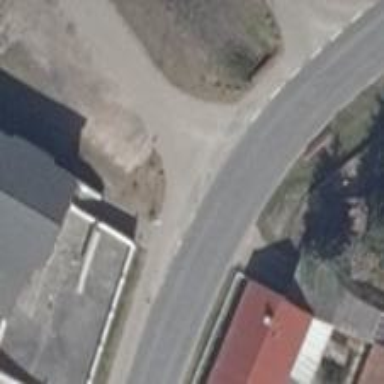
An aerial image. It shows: Secondary road with asphalt surface and sidewalk on the left side.